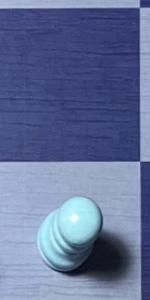
Label: Pawn_White